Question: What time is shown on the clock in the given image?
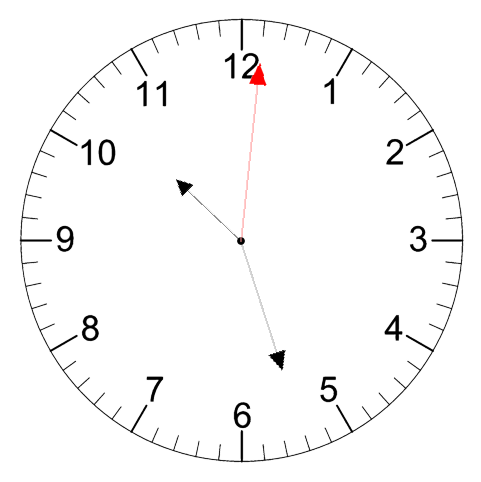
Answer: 10:27:01